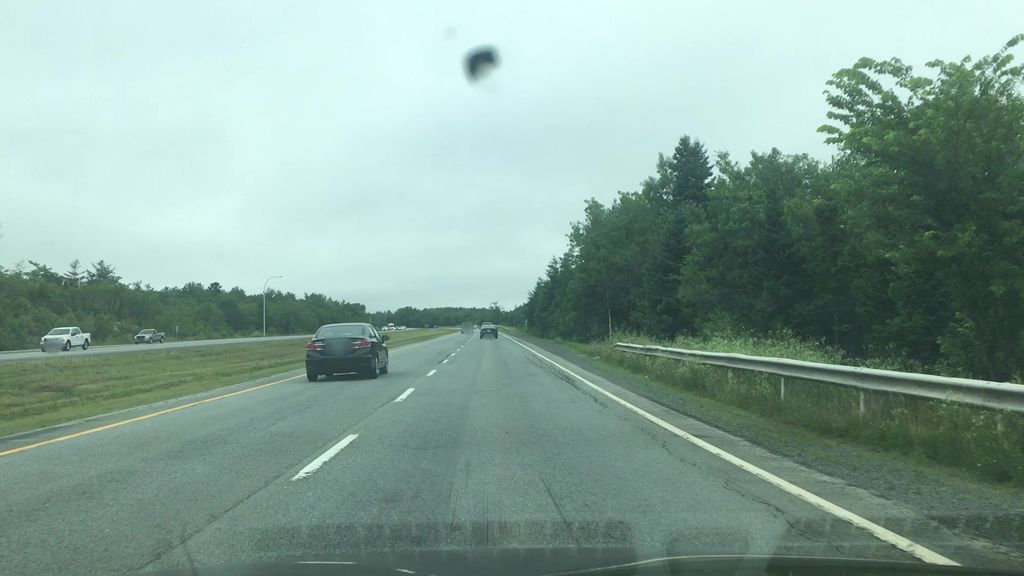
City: halifax